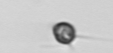
Label: Acanthoica_quattrospina